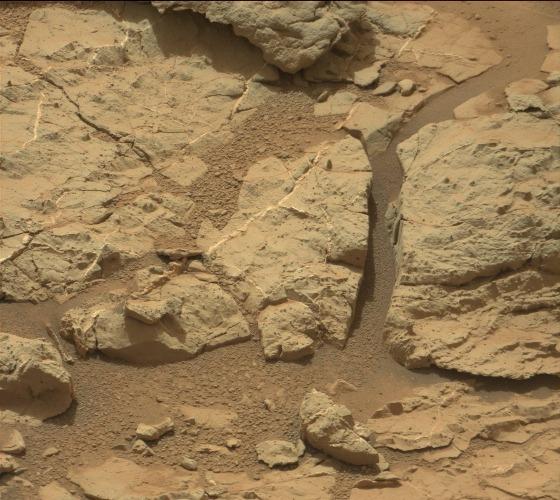
Terrain classes present: Bedrock, Gravel / Sand / Soil, Rock, Shadow